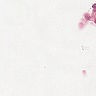
Metastatic tissue present: yes